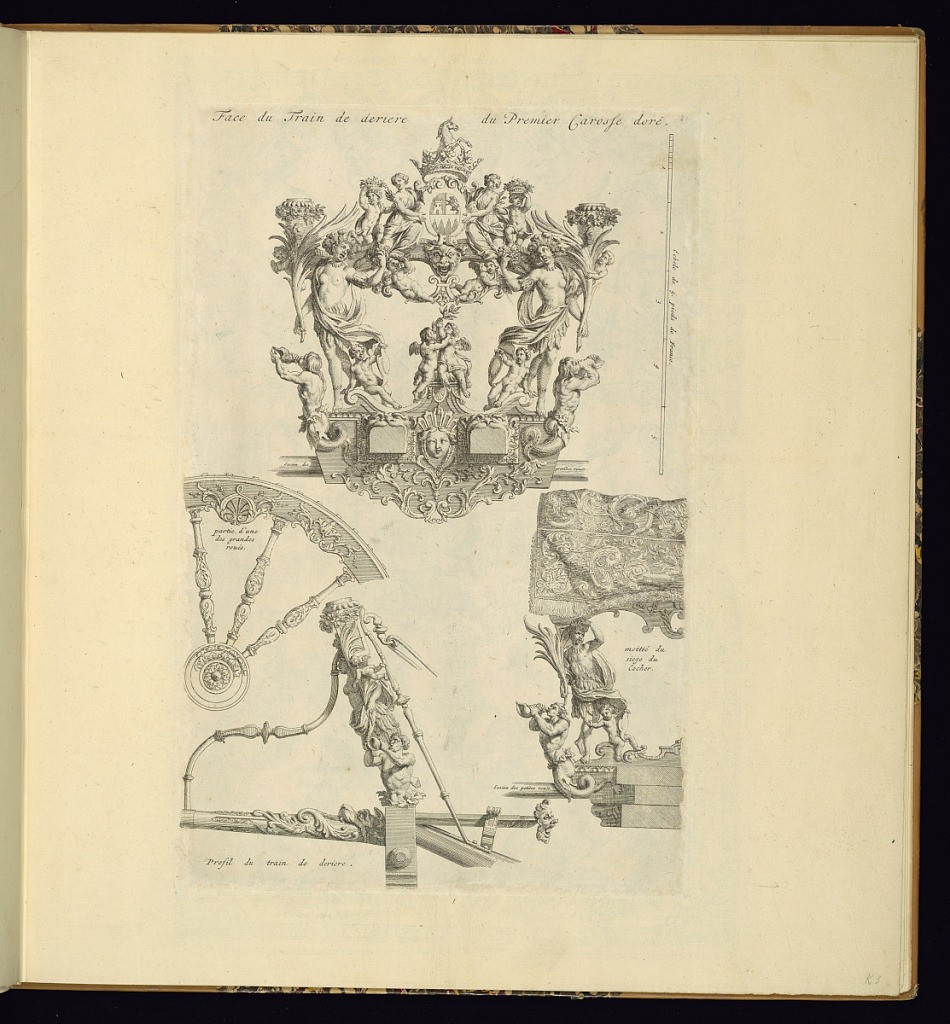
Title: Face du Train de derrière du Premier Carrosse doré
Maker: Bernard Picart, 1673–1733
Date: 1713
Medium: Engraving on laid paper
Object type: Print
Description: Desing for the back of a carriage, decorated with ornament motifs including putti, rinceaux, and anguiped horn bearers. On either side are figures dressed in "African" or "American" costume.